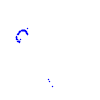
Particle: pion